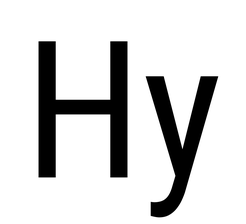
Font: Roboto_Condensed_Regular